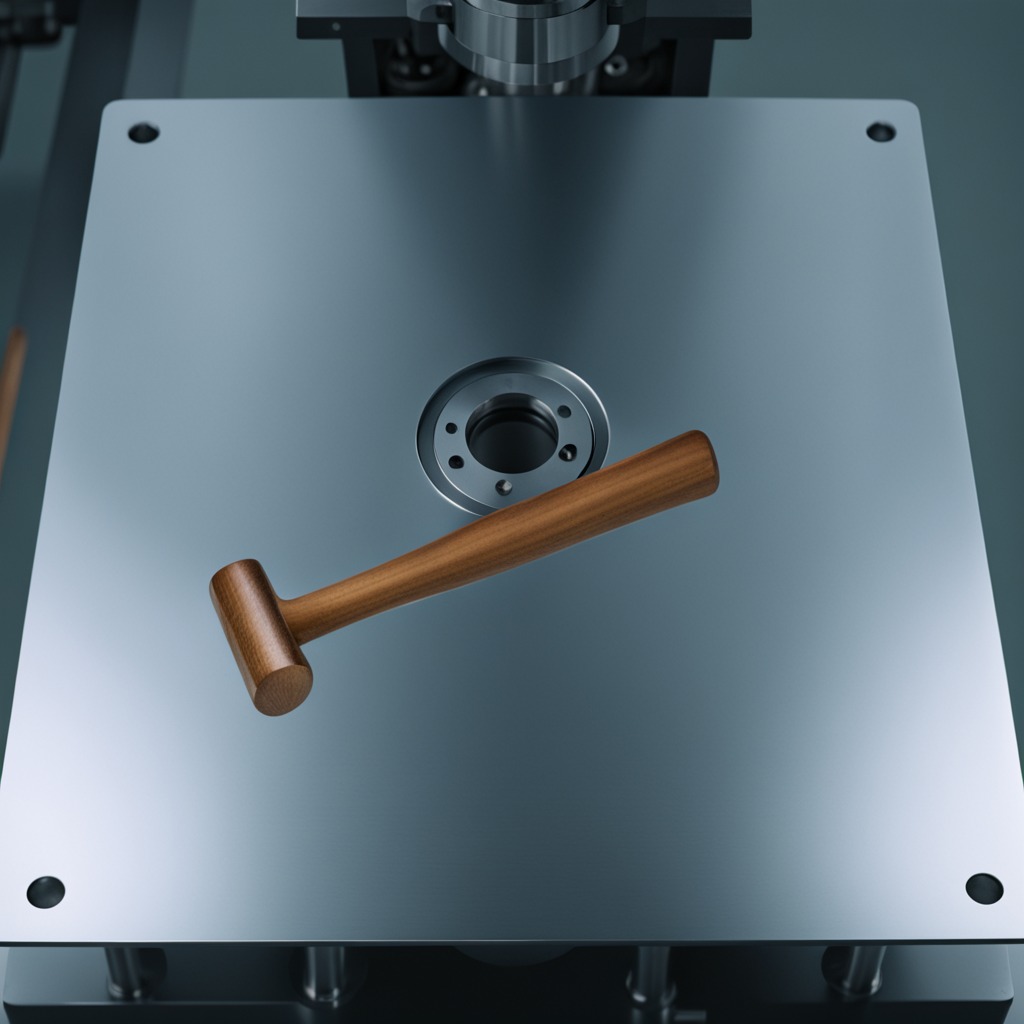
A hammer is lying on a metal table in a machine shop under fluorescent lights.